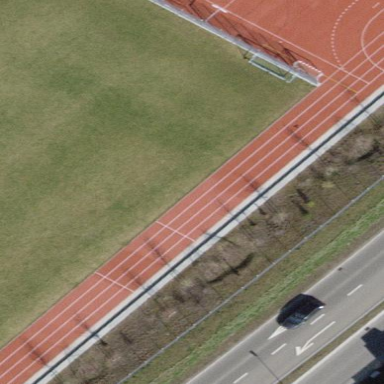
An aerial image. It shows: Track located within leisure land area.